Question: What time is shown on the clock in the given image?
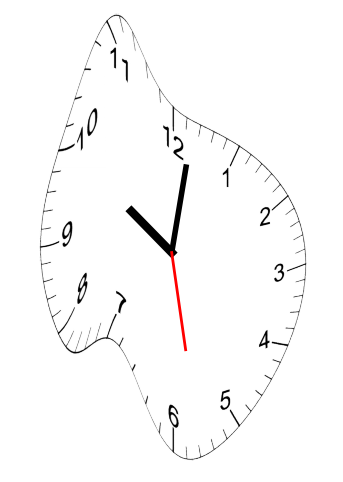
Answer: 10:01:28